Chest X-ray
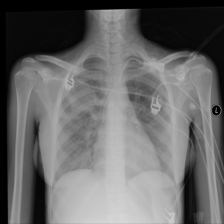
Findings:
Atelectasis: negative
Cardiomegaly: negative
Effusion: negative
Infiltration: negative
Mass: negative
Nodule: negative
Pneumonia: negative
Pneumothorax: negative
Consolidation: negative
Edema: positive
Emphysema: negative
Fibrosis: negative
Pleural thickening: negative
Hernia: negative